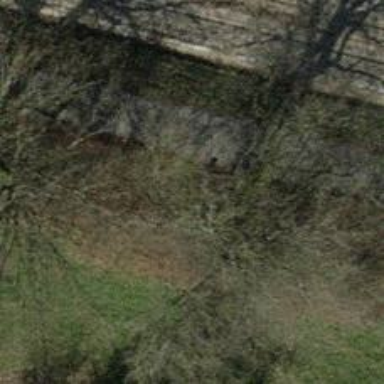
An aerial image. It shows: Brown bench in the vicinity.